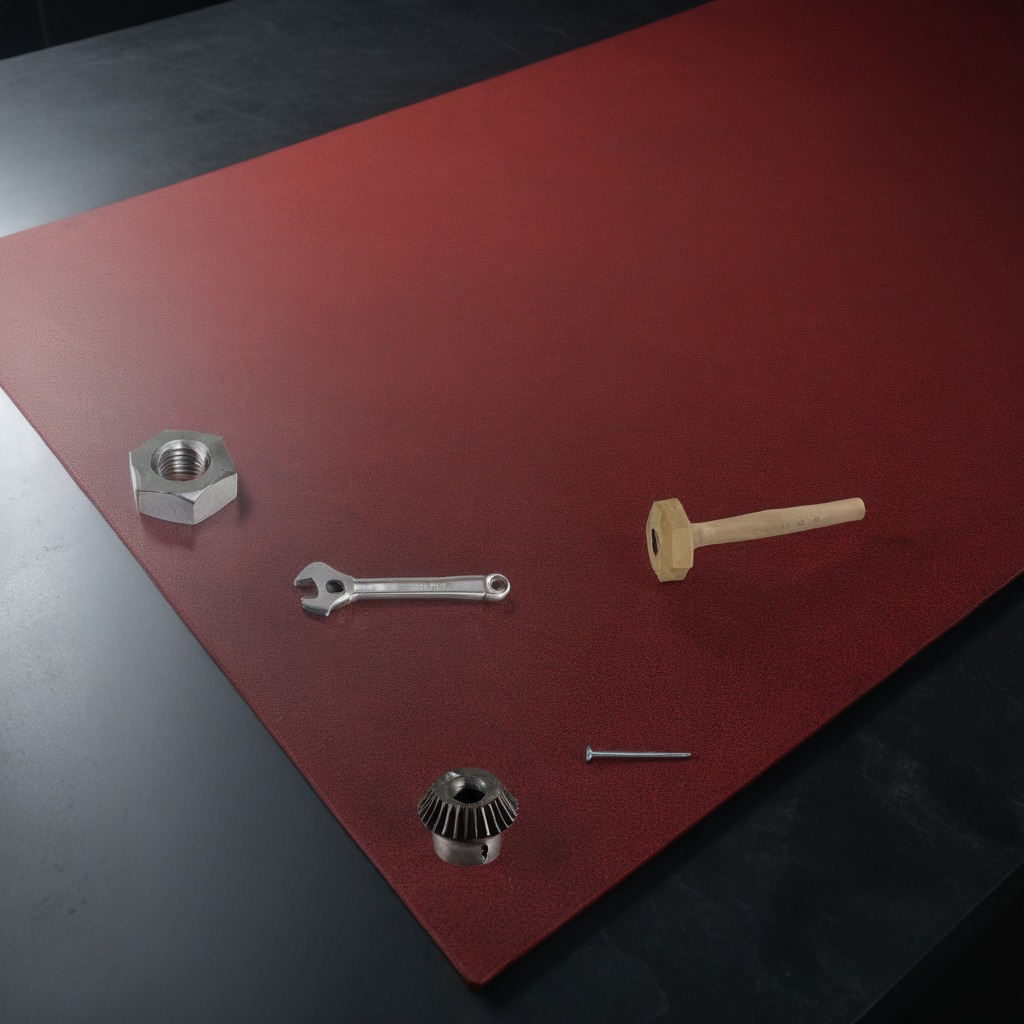
A steel gear with teeth, a hammer, an iron nail, a metal nut, and a wrench are lying on the granite tabletop.